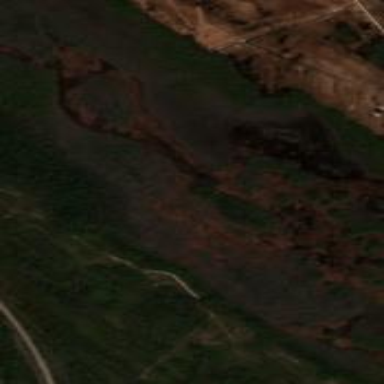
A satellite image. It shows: Swampy wetland area.